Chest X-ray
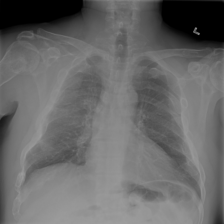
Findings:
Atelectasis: negative
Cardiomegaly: negative
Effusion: negative
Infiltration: negative
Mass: negative
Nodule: negative
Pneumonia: negative
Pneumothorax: negative
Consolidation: negative
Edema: negative
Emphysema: negative
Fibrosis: negative
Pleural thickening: negative
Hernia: negative